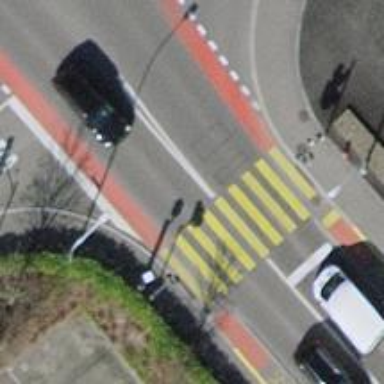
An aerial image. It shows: Primary highway with asphalt surface. There is cycle track on both sides.